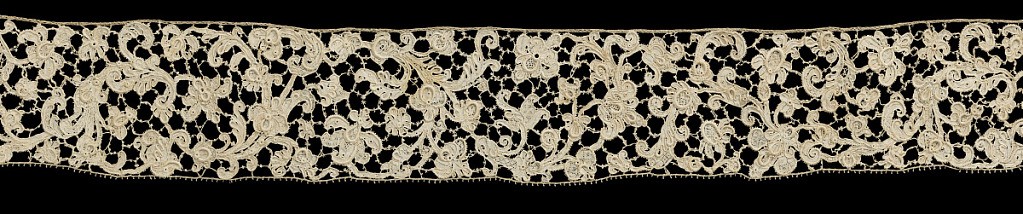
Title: Border
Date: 1650–1700
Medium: linen Technique: needle lace
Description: Border shows scrolls of floral and foliated forms. Pattern connected by picoted bars and outlined by cordonnet. Solidly-worked areas are interspersed by decorative filling stitches known as gaze quadrillée.